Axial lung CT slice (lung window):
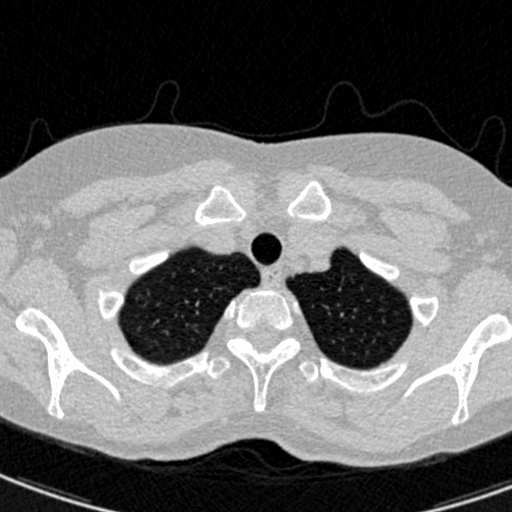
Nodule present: no